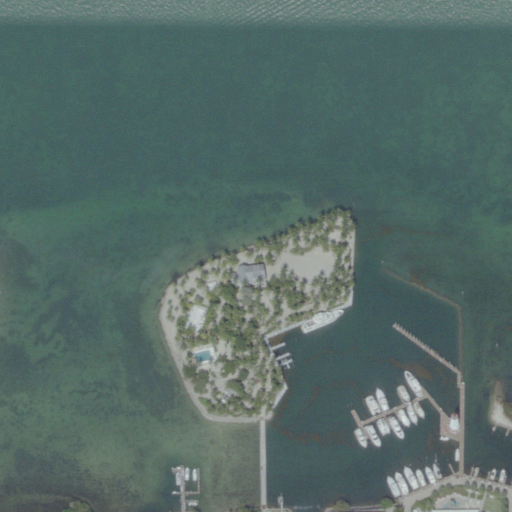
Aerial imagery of island in Florida named Palm Island containing open water, grassland, low intensity development, open development, medium intensity development, herbaceous wetlands, and barren land